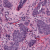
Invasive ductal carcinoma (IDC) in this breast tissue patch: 1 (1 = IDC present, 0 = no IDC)